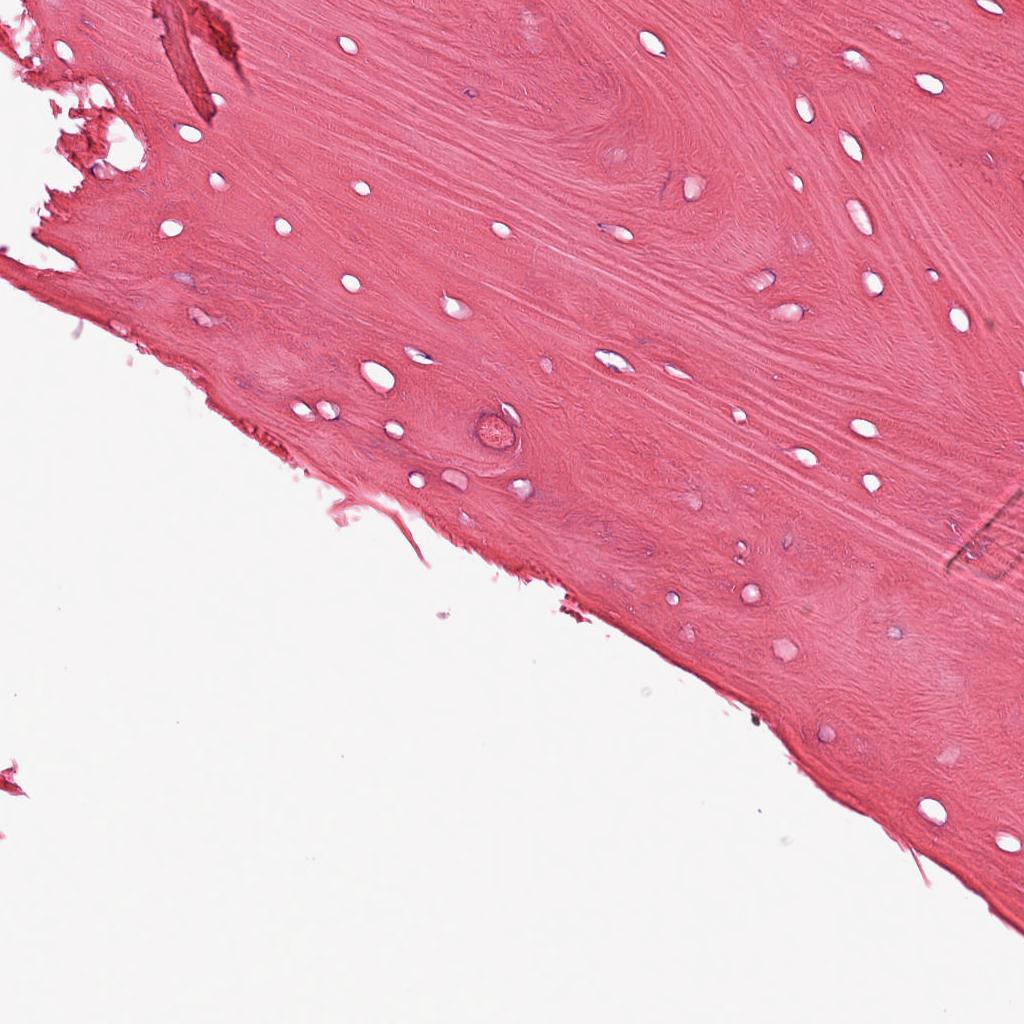
Label: Non-Tumor